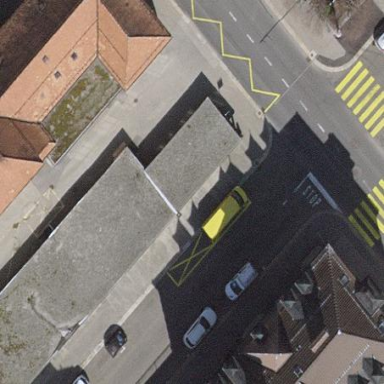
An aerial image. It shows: Garages with flat roofs.